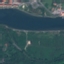
Land use / land cover class: River